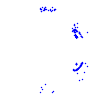
Particle: kaon